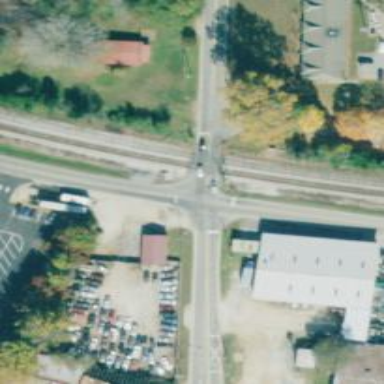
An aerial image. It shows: Level crossing with lights at railway intersection.